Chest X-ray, AP view. Patient: 52 years old, sex M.
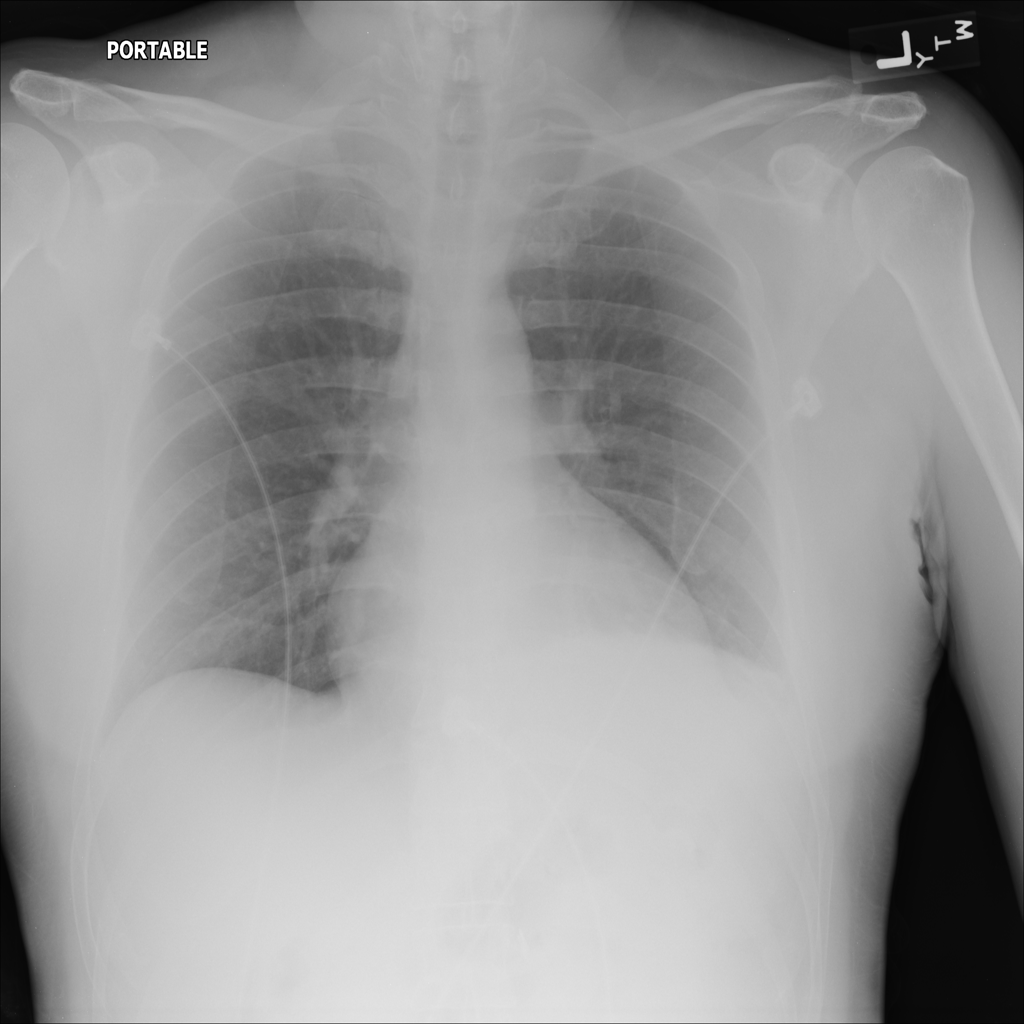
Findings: Atelectasis